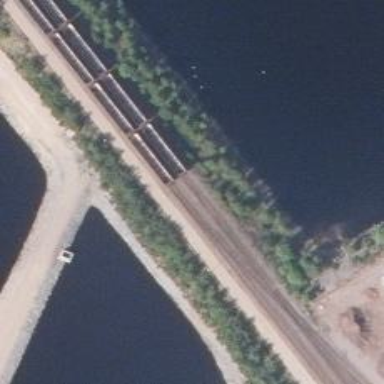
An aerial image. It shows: Rail spur service.